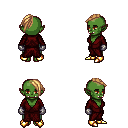
a pixel art fantasy rpg character, female body template, orc, green skin, red robe, teal pants, light blonde long mohawk hairstyle, metal gloves, gold boots, four views (front, back, left, right), 2x2 character sprite sheet, small pixel art, hard edges, no anti-aliasing